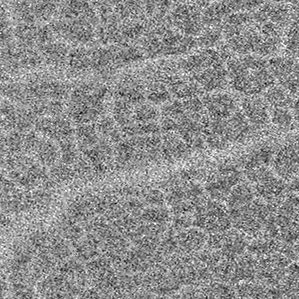
Label: frost